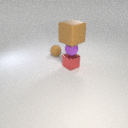
small purple rubber sphere below large brown rubber cube